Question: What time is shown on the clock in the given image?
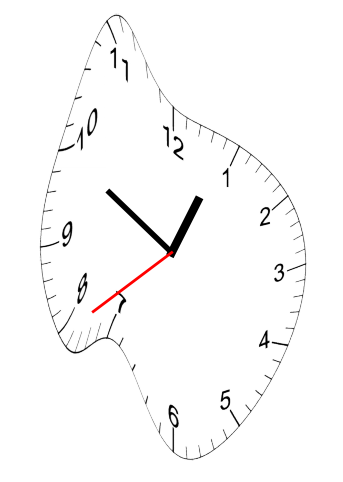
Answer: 12:49:39